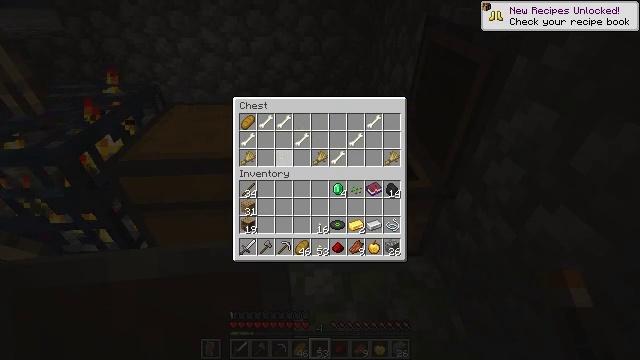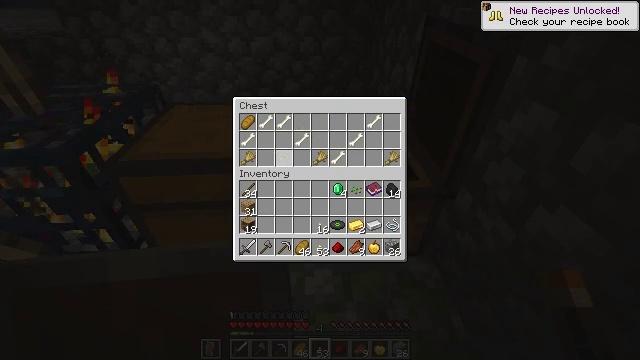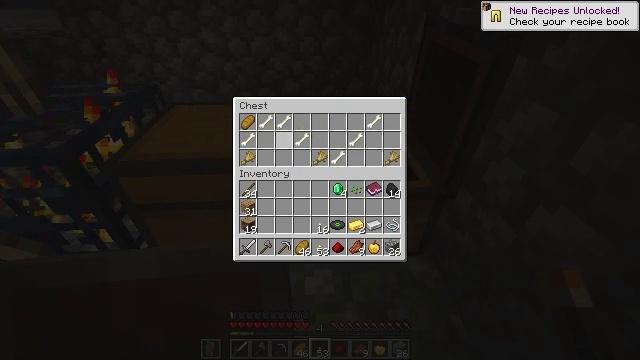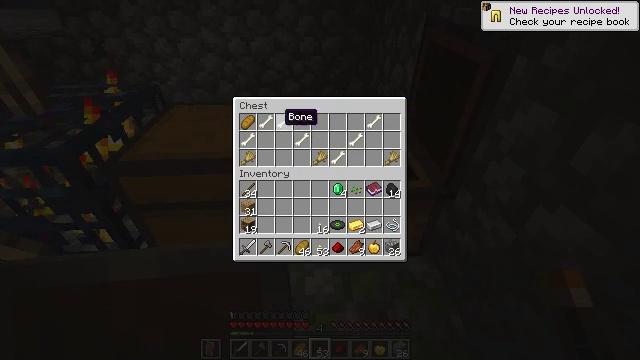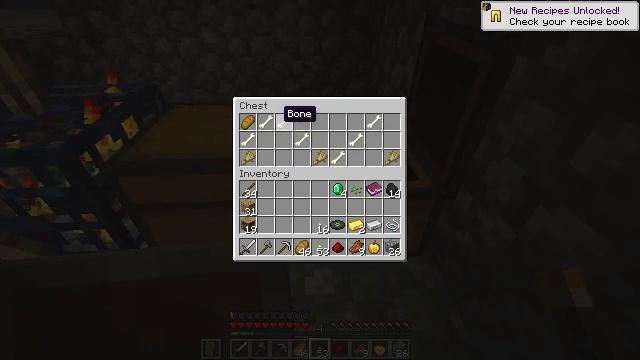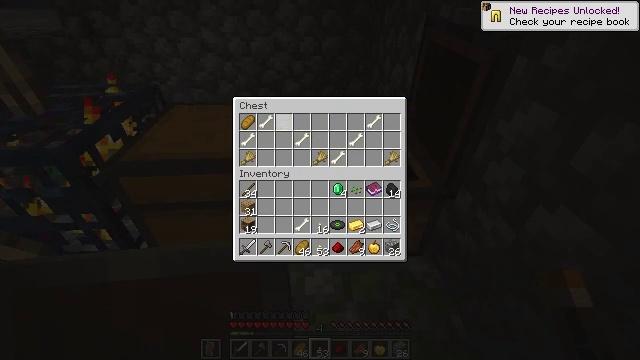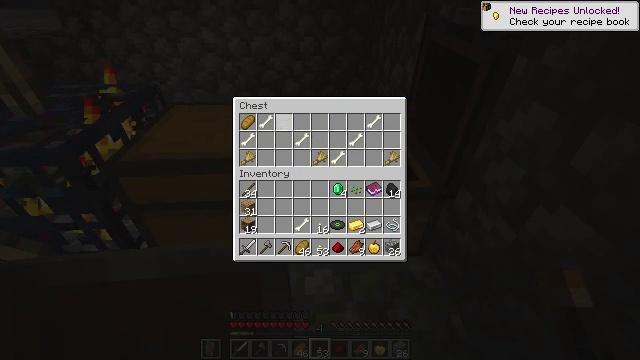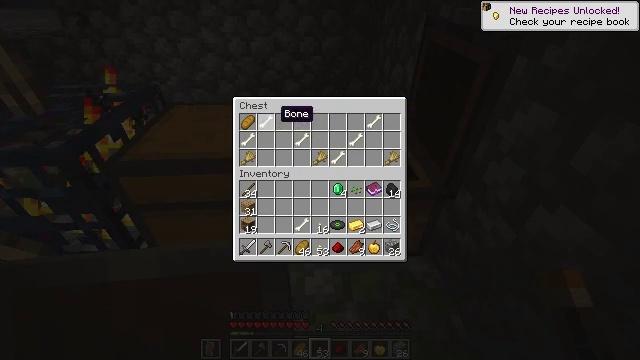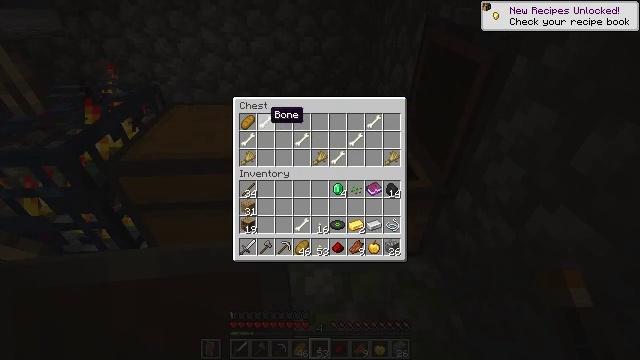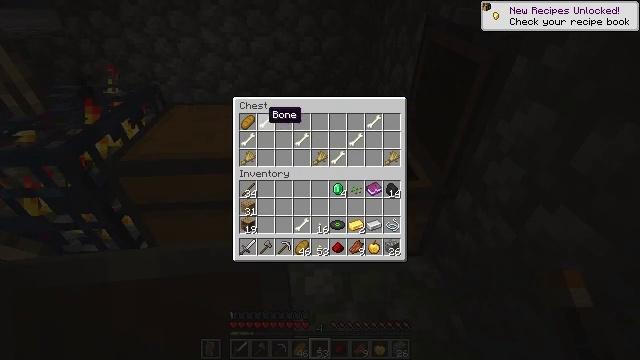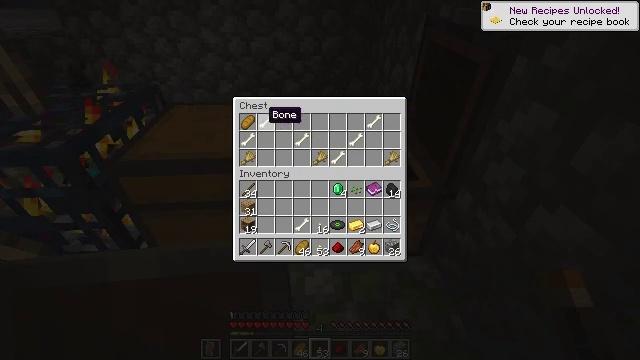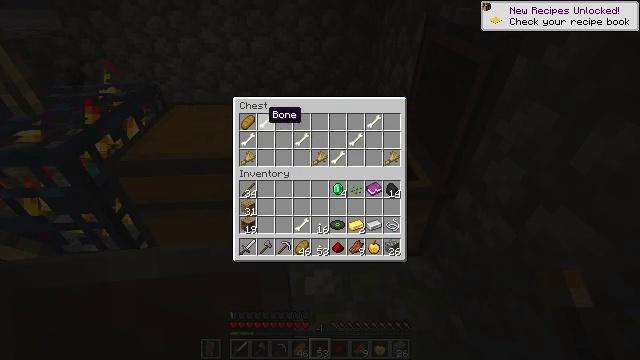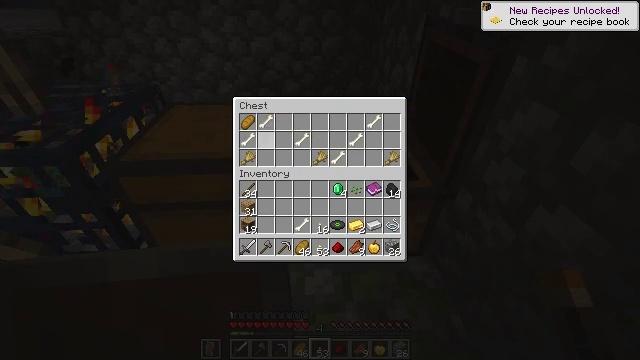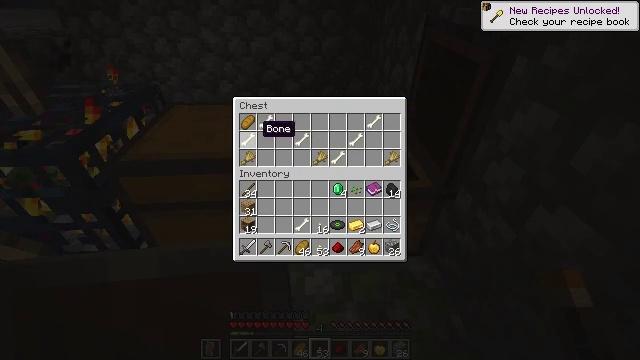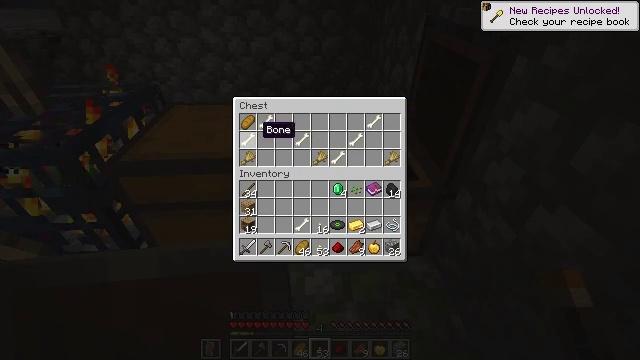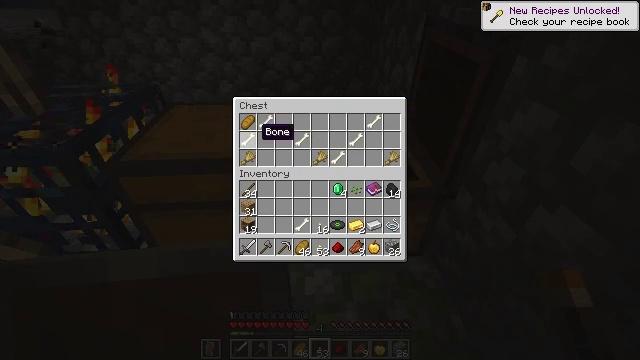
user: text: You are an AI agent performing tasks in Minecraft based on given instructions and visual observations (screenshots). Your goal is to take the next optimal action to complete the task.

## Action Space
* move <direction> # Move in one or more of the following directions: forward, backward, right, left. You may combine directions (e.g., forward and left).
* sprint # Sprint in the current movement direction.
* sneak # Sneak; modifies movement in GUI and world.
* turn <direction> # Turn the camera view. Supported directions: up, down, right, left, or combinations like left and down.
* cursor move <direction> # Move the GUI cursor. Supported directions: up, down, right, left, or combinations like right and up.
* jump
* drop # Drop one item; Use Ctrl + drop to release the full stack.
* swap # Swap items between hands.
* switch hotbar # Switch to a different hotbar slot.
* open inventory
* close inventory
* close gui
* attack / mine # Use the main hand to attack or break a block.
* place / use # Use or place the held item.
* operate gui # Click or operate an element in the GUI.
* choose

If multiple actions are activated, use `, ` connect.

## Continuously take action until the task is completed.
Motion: motion action
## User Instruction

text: Mine the chest to collect it.
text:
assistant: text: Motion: sneak
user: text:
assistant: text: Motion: sneak, cursor move up
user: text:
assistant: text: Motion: sneak, cursor move up
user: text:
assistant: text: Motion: sneak
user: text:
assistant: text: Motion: sneak, operate gui
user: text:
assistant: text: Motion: sneak, operate gui
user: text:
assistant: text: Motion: sneak, operate gui
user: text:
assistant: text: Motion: sneak, cursor move left, operate gui
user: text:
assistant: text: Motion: sneak, operate gui
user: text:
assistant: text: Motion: sneak, operate gui
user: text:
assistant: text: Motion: sneak
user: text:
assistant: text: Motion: sneak, cursor move down, operate gui
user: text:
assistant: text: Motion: sneak, operate gui
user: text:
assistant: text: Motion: sneak, operate gui
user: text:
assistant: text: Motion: sneak, operate gui
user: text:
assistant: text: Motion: sneak, operate gui
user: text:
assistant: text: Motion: sneak, operate gui
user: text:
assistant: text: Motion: sneak
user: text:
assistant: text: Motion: sneak, operate gui
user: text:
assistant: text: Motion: sneak, operate gui
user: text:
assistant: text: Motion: sneak, cursor move right and up, operate gui
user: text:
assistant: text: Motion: sneak
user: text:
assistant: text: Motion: sneak, operate gui
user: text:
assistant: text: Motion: sneak, operate gui
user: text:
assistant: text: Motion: sneak
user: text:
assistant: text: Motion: sneak, operate gui
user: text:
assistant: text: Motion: sneak, operate gui
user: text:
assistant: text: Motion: sneak, cursor move right, operate gui
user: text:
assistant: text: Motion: sneak, cursor move right and down
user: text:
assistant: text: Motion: sneak